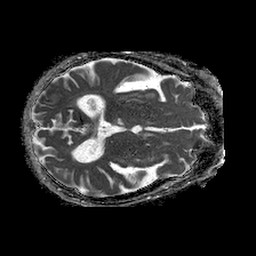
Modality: ADC
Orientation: axial
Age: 76
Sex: female
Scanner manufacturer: philips
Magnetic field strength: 1.5 T
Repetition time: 4.6 s
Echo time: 0.08517 s